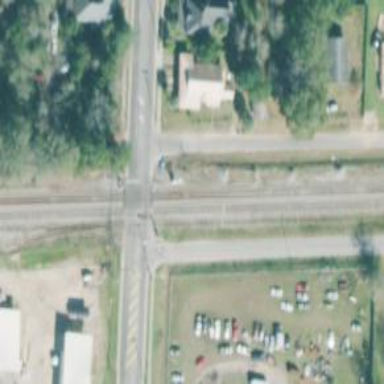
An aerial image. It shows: Level crossing on the railway with lights.